Interaction volume radius: 5 \u00c5
Interaction volume height: 10 \u00c5
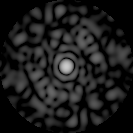
Disorder parameter: 0.8571